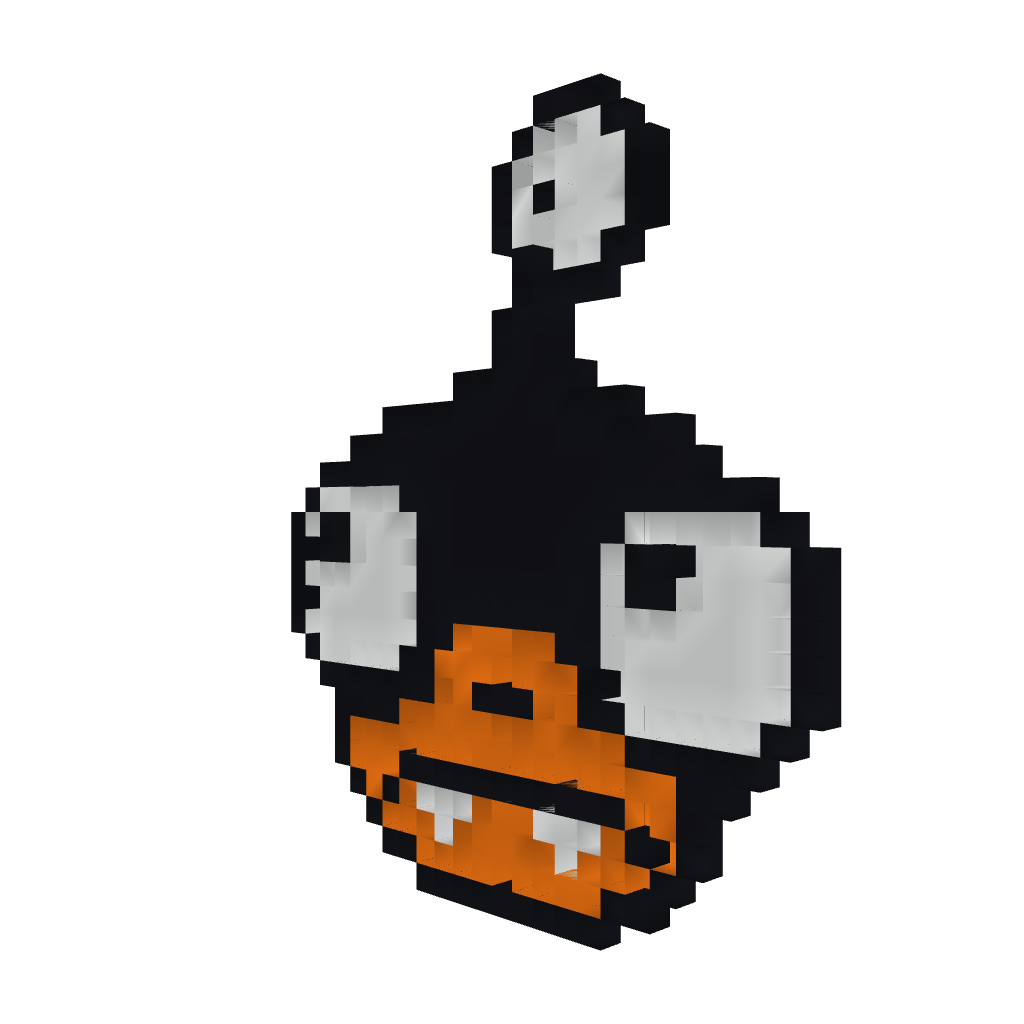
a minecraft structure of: Nibbler head